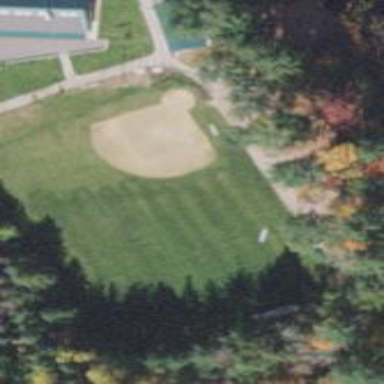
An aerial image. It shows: Baseball pitch for leisure and sports activities.